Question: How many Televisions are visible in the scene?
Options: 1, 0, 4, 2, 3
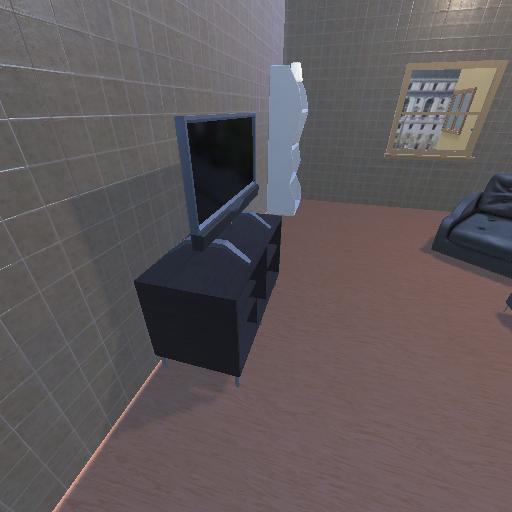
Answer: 1